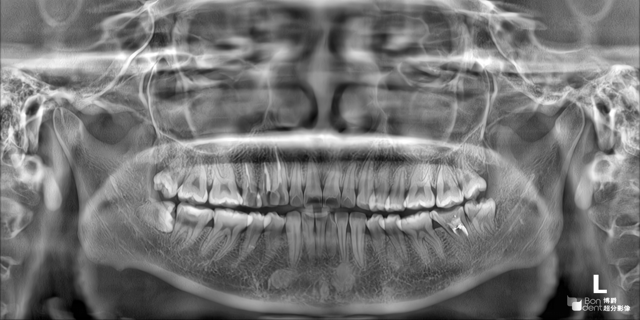
adult